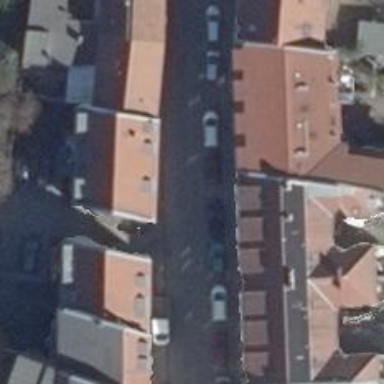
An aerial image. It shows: Residential road with parallel parking on the right side of the street.